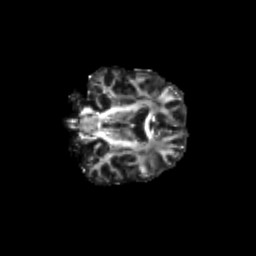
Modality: FA
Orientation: coronal
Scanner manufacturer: siemens
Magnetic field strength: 3 T
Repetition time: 9.2 s
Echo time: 0.084 s